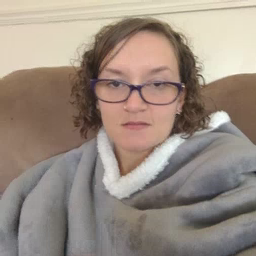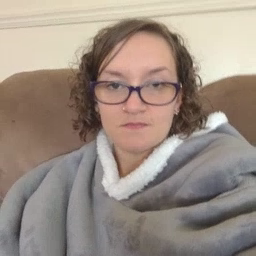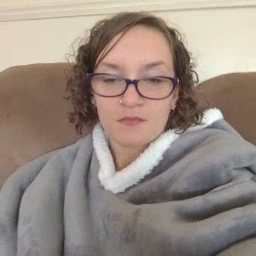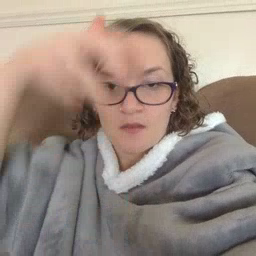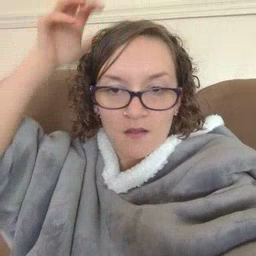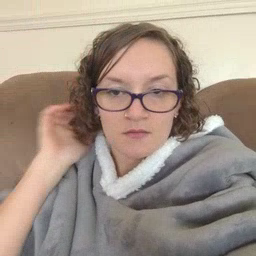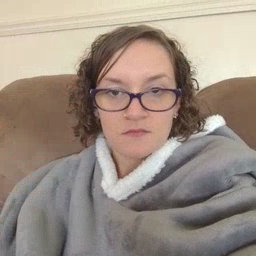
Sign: lion